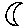
Label: moon